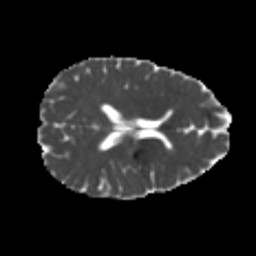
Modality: MD
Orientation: axial
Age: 21
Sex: female
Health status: healthy
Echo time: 0.074 s